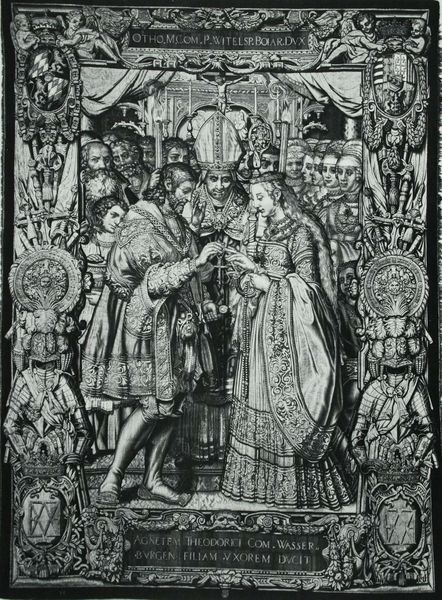
Titel: Die Vermählung Ottos von Wittelsbach
Künstler: Peter Candid
Standort: München
Institution: Münchener Hof
Schlagwörter: dunkel, mann, schatten, wasser, weiß, frauen, menschen, damen, finger, frau, frisur, grau, haar, hell, kleid, licht, männer, profil, schmuck, schwarz, fest, muster, ornament, teppich, bart, blond, gedränge, falten, rahmen, vollbart, ärmel, hände, vorhang, kirche, geistlicher, haare, mantel, paar, personen, saum, diadem, krone, locken, prinzessin, puffärmel, seide, engel, putto, relief, schleppe, holzschnitt, schrift, wellen, italien, zwei, kette, grafik, rand, figuren, bischof, gefolge, kaiser, könig, papst, gäste, tafel, bordüre, braut, wandteppich, symmetrie, inschrift, dekor, verzierung, faltenwurf, ring, schwestern, flechten, strümpfe, schild, ringe, kreuz, porträts, druck, radierung, stich, illustration, schilder, schwarzweiß, schwert, schwerter, text, waffen, volk, stand, kardinal, zeremonie, pracht, ritter, fürst, rüstung, buchdeckel, buchseite, girlanden, verziert, wappen, otto, brautpaar, ehe, eheleute, zeuge, zahl, jesus, segen, kruzifix, tapisserie, mitra, tiara, hochzeit, hofgesellschaft, elisabeth, königin, kränze, speer, speere, prunk, bordüren, putten, mittelfeld, kupferstich, rosenkranz, gamaschen, putti, brau, berührung, bildunterschrift, kaiserin, ornat, römisch, verlobung, latein, beschriftet, maximilian, schilde, rüstungen, medaillons, stifter, theodor, bräutigam, heirat, trauung, trauzeugen, vermählung, buchmalerei, heiraten, jungfrauen, zeugen, embleme, höflinge, wittelsbacher, wasserburg, sticht, sakrament, schabracken, theodore, otho, agneiem, agnetha, anstecken, eheschließung, federbüsche, hochzeit in wasserburg, tauschen, throdorci, vorrhang, wasserburgen, klosterschwestern